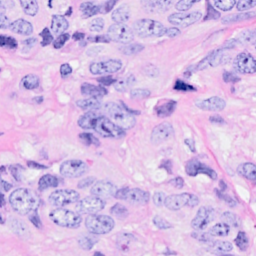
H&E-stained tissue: Breast